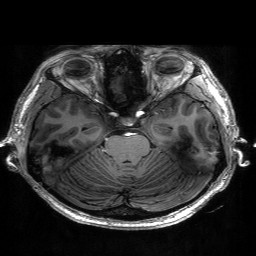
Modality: T1w
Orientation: coronal